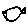
Label: fish